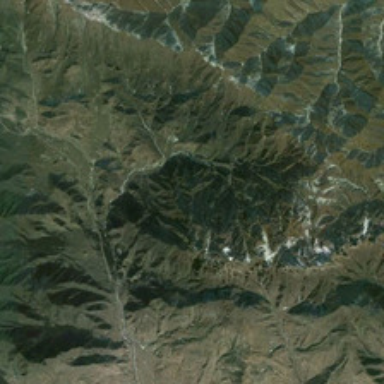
It is a large piece of green mountain .